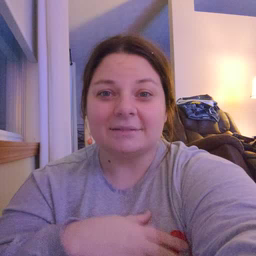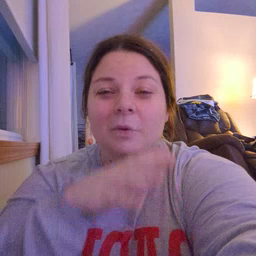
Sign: orange